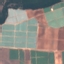
Land use / land cover class: PermanentCrop